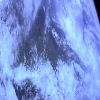
Label: cloud